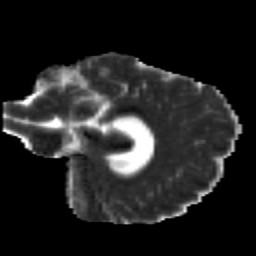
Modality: MD
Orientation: sagittal
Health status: healthy
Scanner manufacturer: siemens
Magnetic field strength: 3 T
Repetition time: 12 s
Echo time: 0.092 s